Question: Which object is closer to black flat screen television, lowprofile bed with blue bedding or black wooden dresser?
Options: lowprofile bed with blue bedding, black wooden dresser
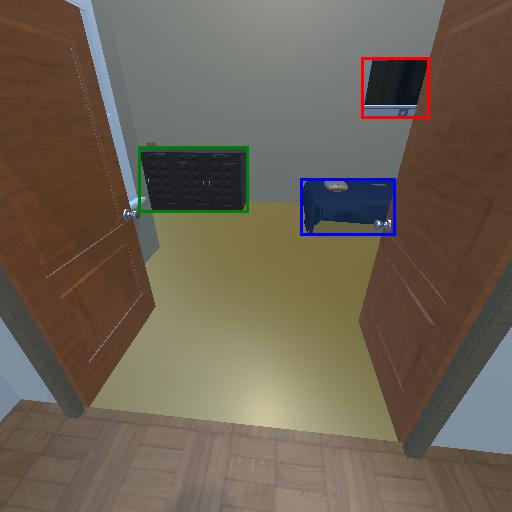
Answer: lowprofile bed with blue bedding